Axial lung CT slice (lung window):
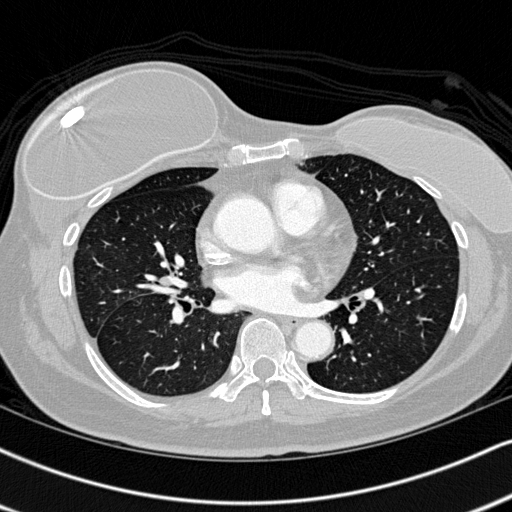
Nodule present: no